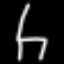
Label: chair